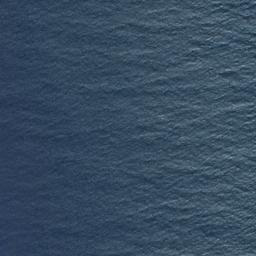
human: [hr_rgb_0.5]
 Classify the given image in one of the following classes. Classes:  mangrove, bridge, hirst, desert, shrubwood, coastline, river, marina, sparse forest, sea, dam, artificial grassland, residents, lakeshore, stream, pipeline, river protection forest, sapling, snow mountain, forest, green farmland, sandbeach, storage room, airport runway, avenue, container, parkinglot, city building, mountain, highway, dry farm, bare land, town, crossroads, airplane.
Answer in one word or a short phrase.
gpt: sea